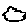
Label: cloud